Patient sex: M
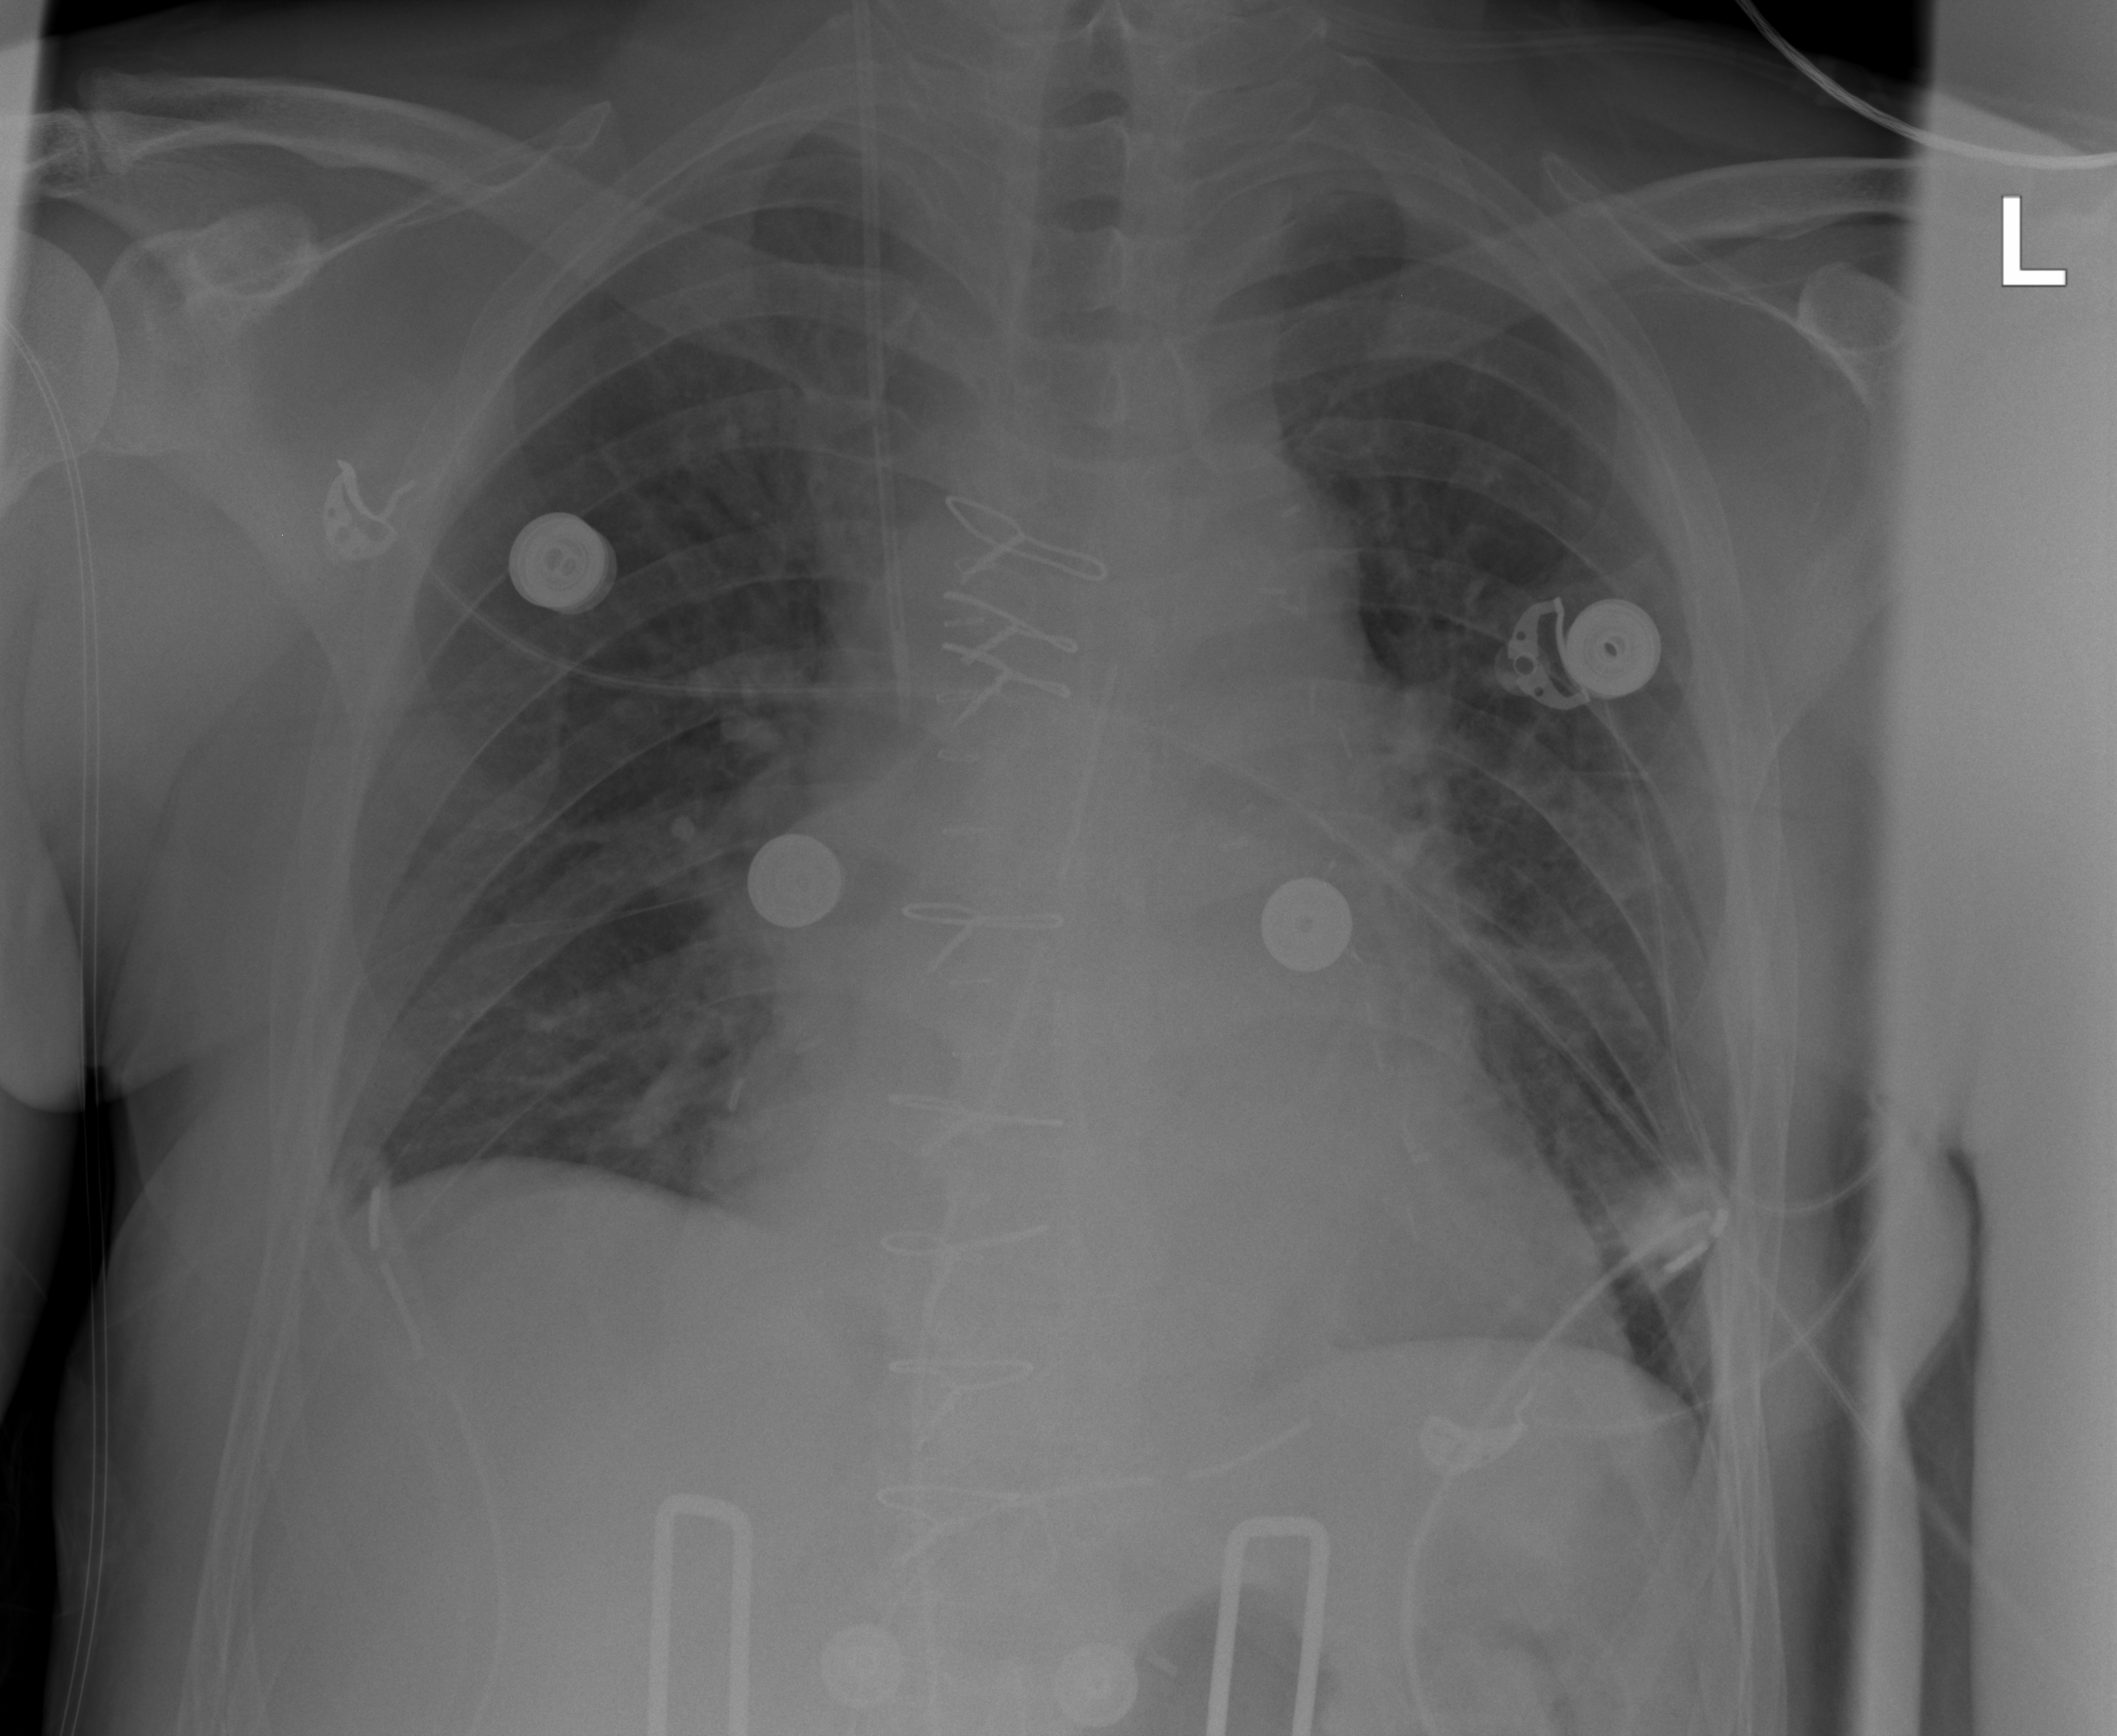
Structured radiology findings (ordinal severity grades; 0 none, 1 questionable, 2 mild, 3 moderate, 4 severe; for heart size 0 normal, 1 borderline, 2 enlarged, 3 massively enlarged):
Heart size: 2
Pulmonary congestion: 1
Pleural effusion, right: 0
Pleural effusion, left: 0
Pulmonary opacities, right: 0
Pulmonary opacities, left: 0
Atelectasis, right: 2
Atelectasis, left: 2